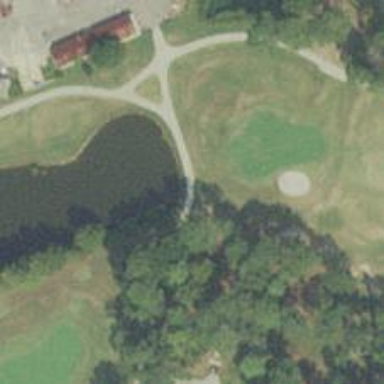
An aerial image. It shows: Path designated for golf carts.